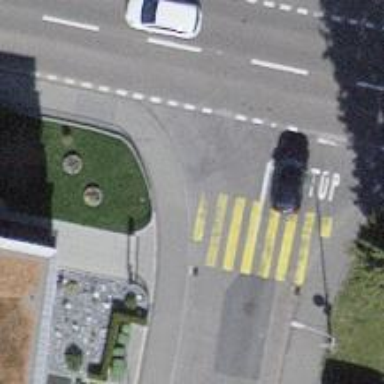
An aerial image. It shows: Kerb serving as barrier.